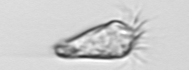
Label: Paratontonia_gracillima